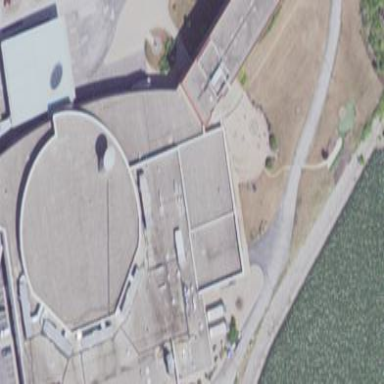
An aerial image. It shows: Casino building.